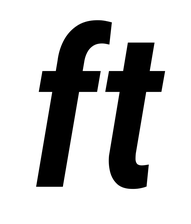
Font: Roboto-Italic_Condensed_SemiBold_Italic